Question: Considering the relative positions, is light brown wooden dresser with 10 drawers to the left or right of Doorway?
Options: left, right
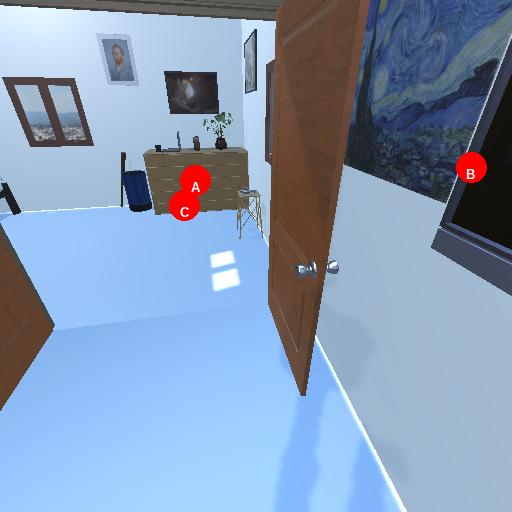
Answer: left